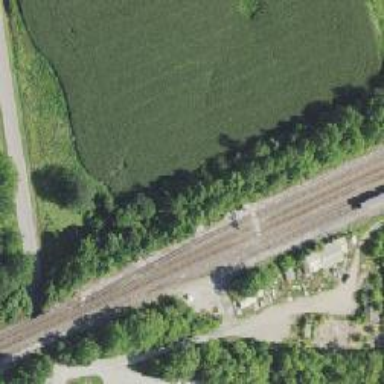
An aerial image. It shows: Junction on the railway.